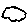
Label: cloud